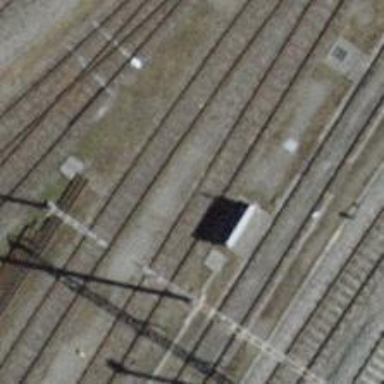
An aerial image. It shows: Railway yard with single rail track. The electrified track has contact line for power supply.